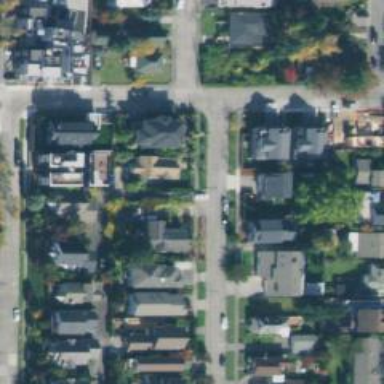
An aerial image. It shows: Alley classified as service road.